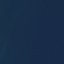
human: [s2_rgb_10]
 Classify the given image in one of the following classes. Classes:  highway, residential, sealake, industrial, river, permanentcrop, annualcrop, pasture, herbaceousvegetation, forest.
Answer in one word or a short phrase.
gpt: SeaLake